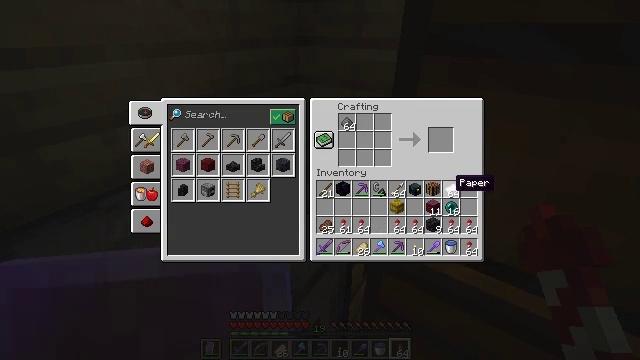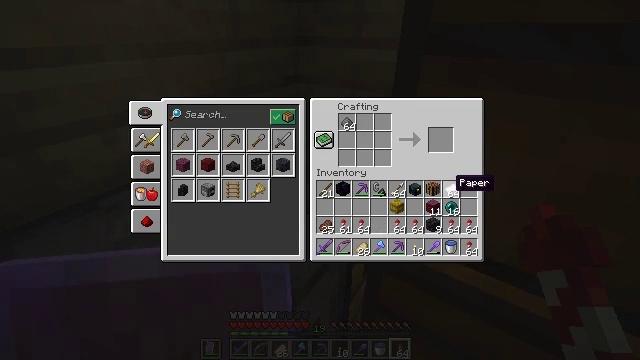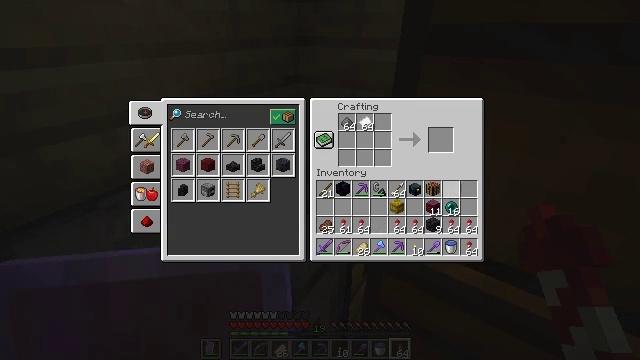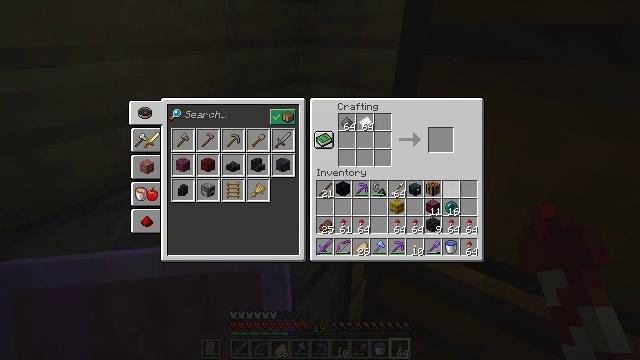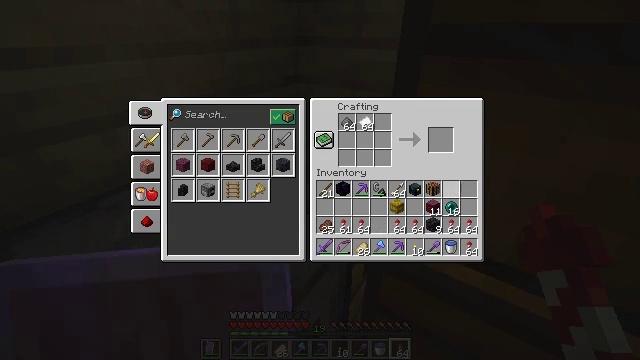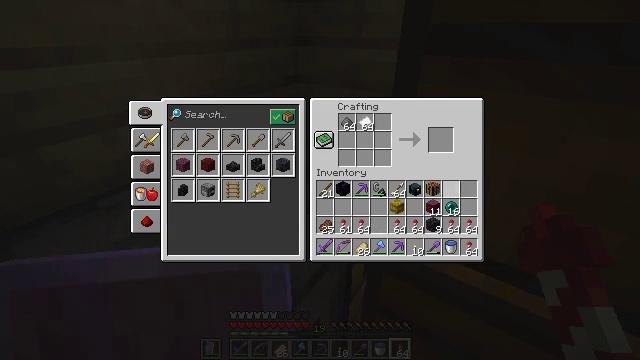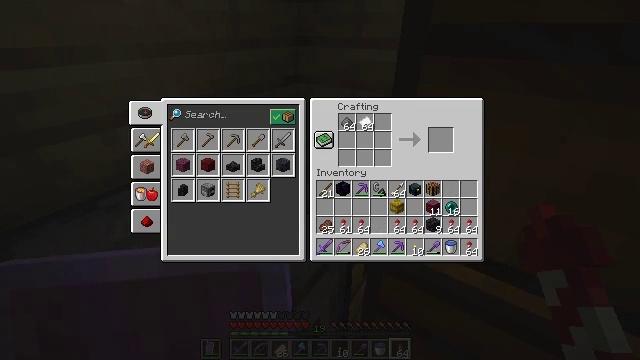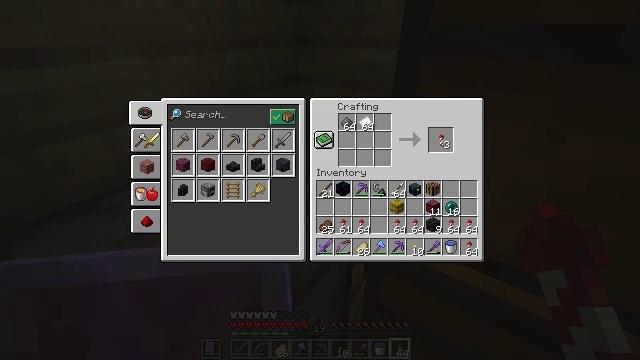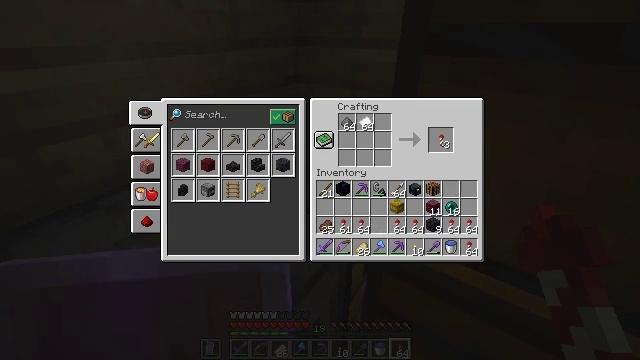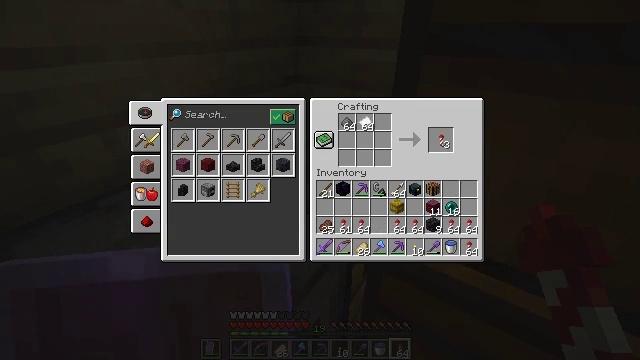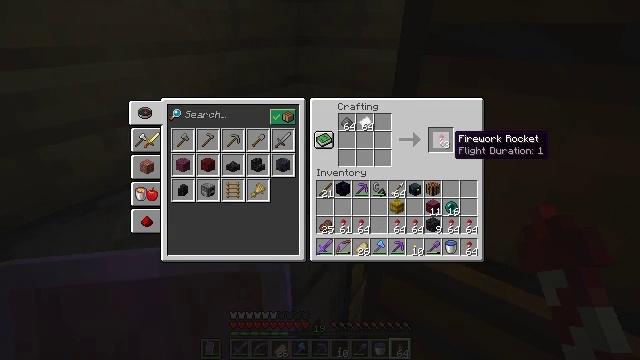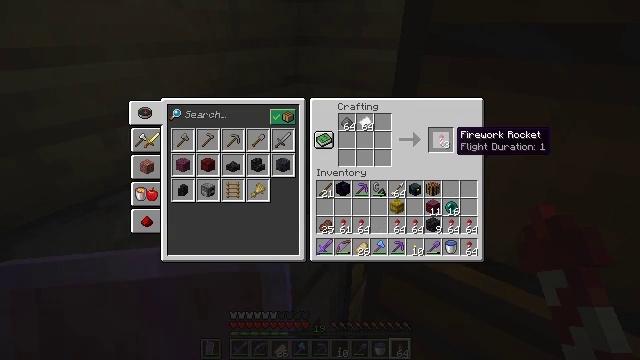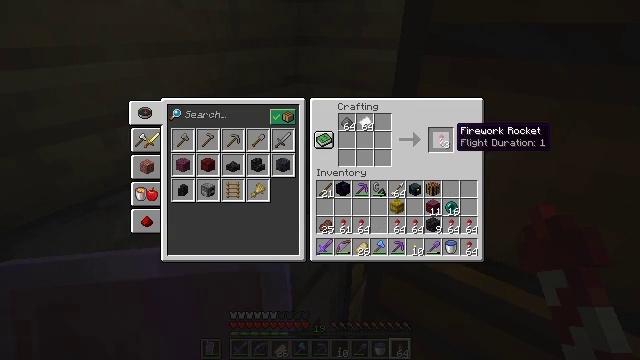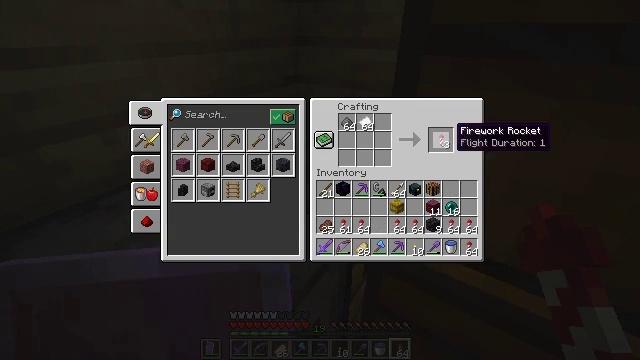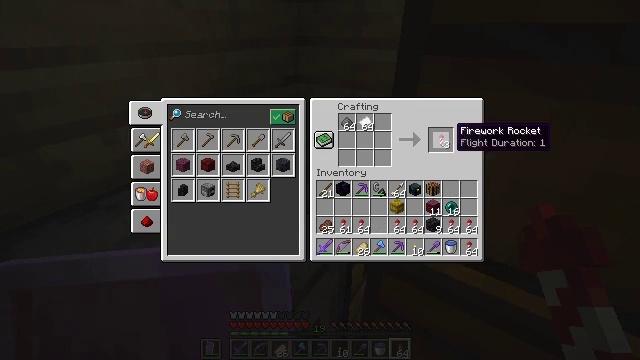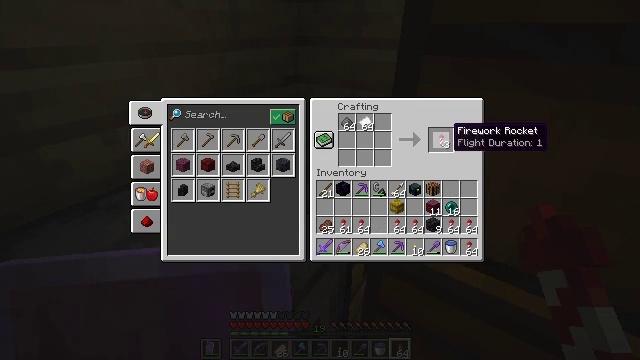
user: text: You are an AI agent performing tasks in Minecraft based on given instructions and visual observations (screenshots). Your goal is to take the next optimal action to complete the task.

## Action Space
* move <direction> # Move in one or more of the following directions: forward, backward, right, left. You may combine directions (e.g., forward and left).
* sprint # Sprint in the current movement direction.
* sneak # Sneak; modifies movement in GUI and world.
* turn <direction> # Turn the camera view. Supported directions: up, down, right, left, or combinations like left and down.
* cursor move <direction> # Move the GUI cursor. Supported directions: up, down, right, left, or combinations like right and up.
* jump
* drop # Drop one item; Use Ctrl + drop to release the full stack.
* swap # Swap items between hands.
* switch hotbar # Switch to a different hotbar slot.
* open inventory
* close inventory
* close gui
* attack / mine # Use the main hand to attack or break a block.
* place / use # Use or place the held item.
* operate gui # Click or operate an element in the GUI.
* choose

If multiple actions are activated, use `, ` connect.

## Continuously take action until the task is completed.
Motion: motion action
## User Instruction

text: Make a firework rocket with paper and gunpowder.
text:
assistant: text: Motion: sneak
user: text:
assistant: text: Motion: sneak, attack / mine
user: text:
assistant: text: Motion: sneak, attack / mine
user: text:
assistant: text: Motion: sneak, attack / mine
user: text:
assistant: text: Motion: sneak, attack / mine
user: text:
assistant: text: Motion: sneak, turn up
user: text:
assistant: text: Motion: sneak, turn up
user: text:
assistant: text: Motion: sneak, turn up
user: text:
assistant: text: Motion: sneak
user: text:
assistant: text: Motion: sneak
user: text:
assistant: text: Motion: sneak
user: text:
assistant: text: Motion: sneak
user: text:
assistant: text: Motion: sneak
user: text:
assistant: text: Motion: sneak
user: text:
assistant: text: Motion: sneak
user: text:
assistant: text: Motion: sneak
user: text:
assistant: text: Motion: sneak
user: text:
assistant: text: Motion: sneak
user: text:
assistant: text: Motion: sneak
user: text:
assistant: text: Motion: sneak, attack / mine
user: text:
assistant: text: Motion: sneak, attack / mine
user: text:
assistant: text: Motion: sneak, attack / mine
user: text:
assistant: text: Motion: sneak, attack / mine
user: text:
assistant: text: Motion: sneak, attack / mine
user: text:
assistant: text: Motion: sneak, attack / mine